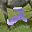
Label: 2